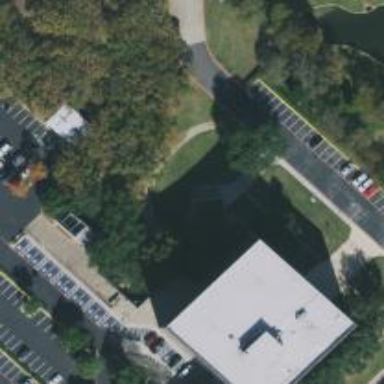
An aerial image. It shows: Office building.